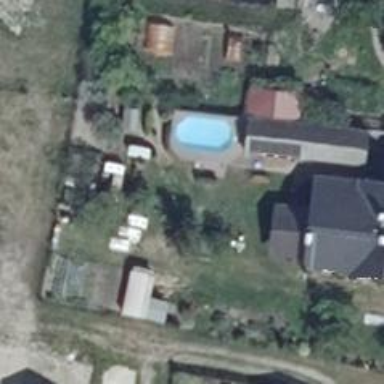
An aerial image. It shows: Swimming pool located in leisure land.